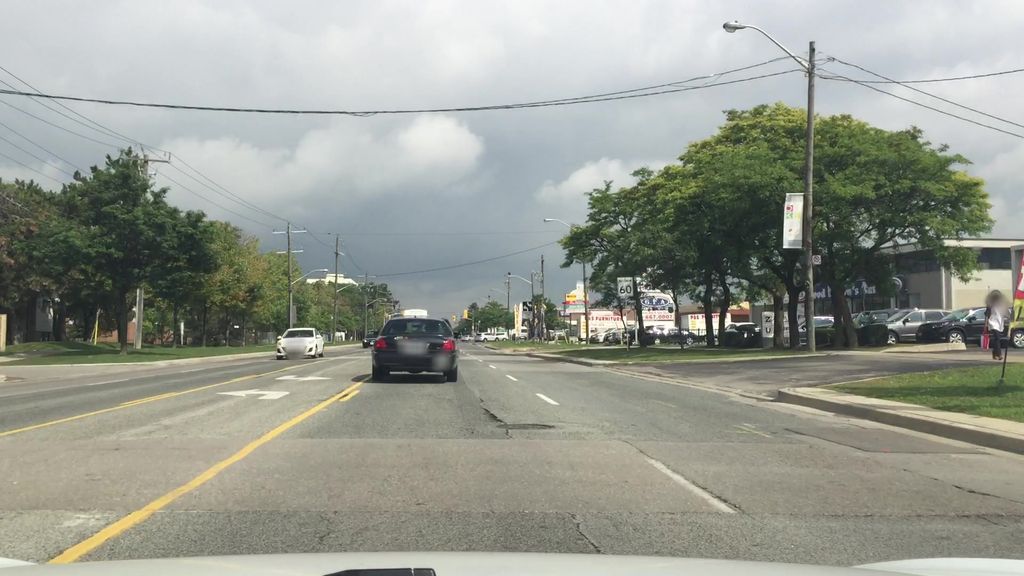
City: toronto